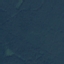
Land use / land cover class: Forest